Question: I have been stuck for few days on this issue already. I know the basics of wcf. Managing an existing code and ran into this problem.I have been hosting the application in several of my clients without any issues and the wcf client site has been able to communicate with the service except this wcf service has been a non-starter.
This is a IIS hosted wcf service. We have a CA issued certificate. I am able to verify the certificate at client so believe that it imported properly imported under Trusted Publishers of mmc.
The wcf client application is able to instantiate the wcf object. But when I call a simple function that returns just "true" (to confirm that wcfobject is reachable) it throws the exception.
'''
EndpointAddress myEndpointAdd = new EndpointAddress(new Uri(practiceUrl),
EndpointIdentity.CreateDnsIdentity(dnsIdentity));
DataServiceClient wcfObject = new DataServiceClient("wsHttpEndPoint", myEndpointAdd);
((WSHttpBinding)wcfObject.ChannelFactory.Endpoint.Binding).MaxReceivedMessageSize = <PHONE>;
((WSHttpBinding)wcfObject.ChannelFactory.Endpoint.Binding).ReaderQuotas.MaxArrayLength = <PHONE>;
((WSHttpBinding)wcfObject.ChannelFactory.Endpoint.Binding).MaxBufferPoolSize = <PHONE>;
((WSHttpBinding)wcfObject.ChannelFactory.Endpoint.Binding).OpenTimeout = TimeSpan.FromMinutes(10);
((WSHttpBinding)wcfObject.ChannelFactory.Endpoint.Binding).ReceiveTimeout = TimeSpan.FromMinutes(5);
((WSHttpBinding)wcfObject.ChannelFactory.Endpoint.Binding).SendTimeout = TimeSpan.FromMinutes(10);
((WSHttpBinding)wcfObject.ChannelFactory.Endpoint.Binding).ReaderQuotas.MaxBytesPerRead = <PHONE>;
((WSHttpBinding)wcfObject.ChannelFactory.Endpoint.Binding).ReaderQuotas.MaxDepth = <PHONE>;
((WSHttpBinding)wcfObject.ChannelFactory.Endpoint.Binding).ReaderQuotas.MaxStringContentLength = <PHONE>;
wcfObject.IsClientRunning(); //service should return true if all goes well
'''
The client has opened the firewall to my machine IP and from my browser I am able to see the landing page of the service installed in client.
'''
<bindings>
<wsHttpBinding>
<binding name="wsHttpBindingSettings" receiveTimeout="00:20:00" closeTimeout="00:20:00" openTimeout="00:20:00" sendTimeout="00:20:00" maxBufferPoolSize="<PHONE>" maxReceivedMessageSize="<PHONE>" messageEncoding="Text">
<readerQuotas maxDepth="<PHONE>" maxStringContentLength="<PHONE>" maxArrayLength="<PHONE>" maxBytesPerRead="<PHONE>" maxNameTableCharCount="<PHONE>" />
<security mode="Message">
<message clientCredentialType="Certificate" />
</security>
</binding>
</wsHttpBinding>
</bindings>
'''
I also installed the service trace viewer, But that is not showing any errors.

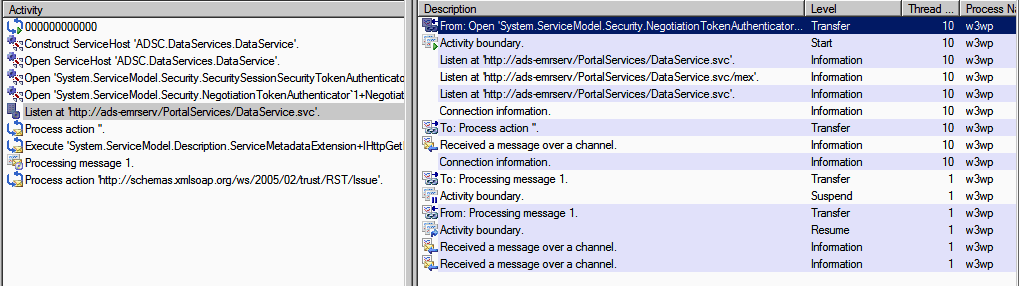
Answer: The issue was because of slow internet connection and it was timing out at the initial handshake process during authenticating the certificate.